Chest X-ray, PA view. Patient: 30 years old, sex F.
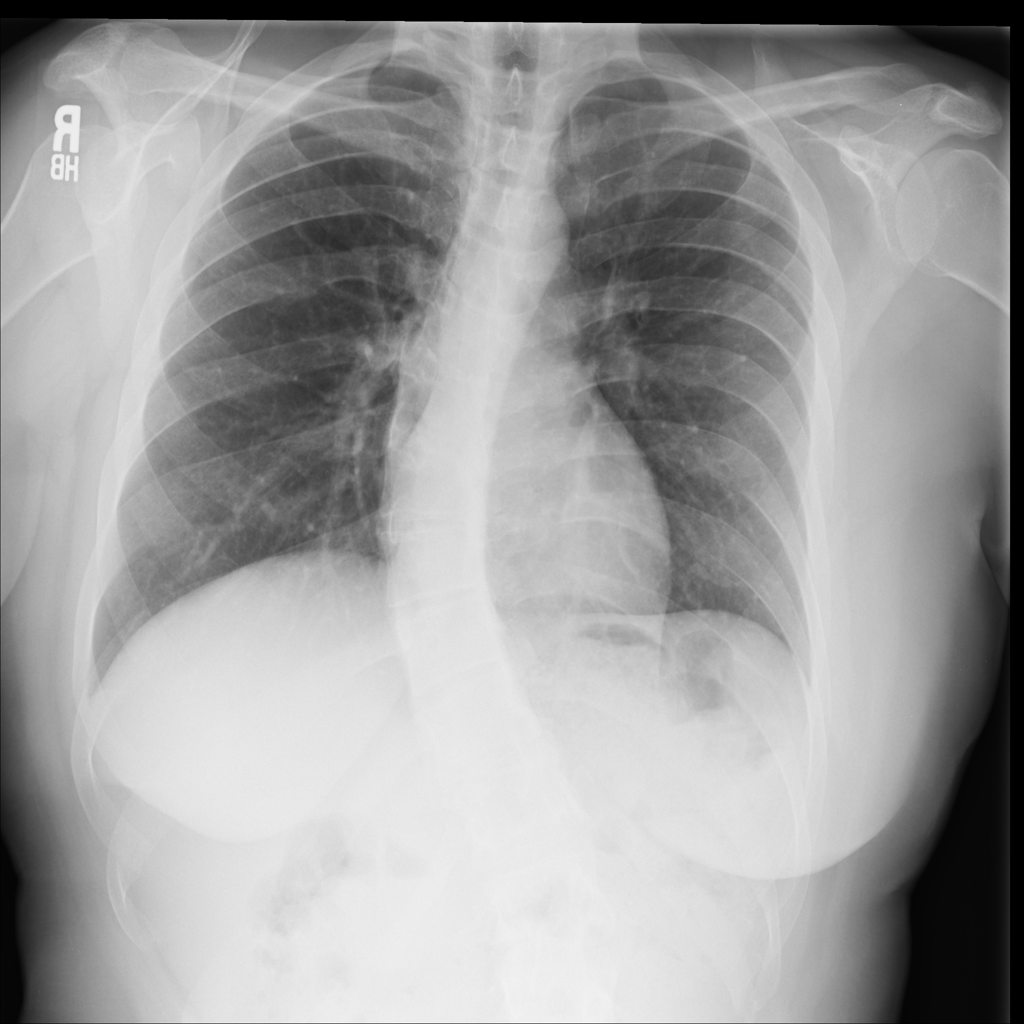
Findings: No Finding